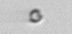
Label: nanoplankton_mix